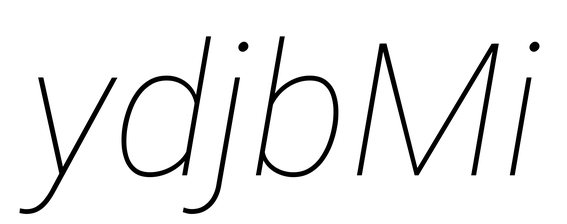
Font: Roboto-Italic_Thin_Italic